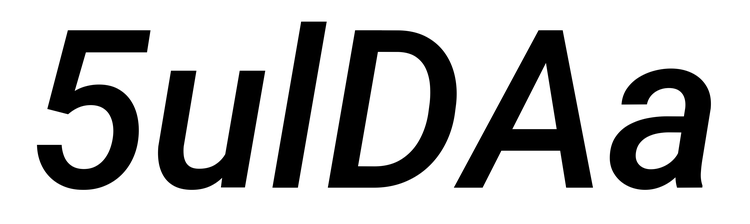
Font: Roboto-Italic_Medium_Italic